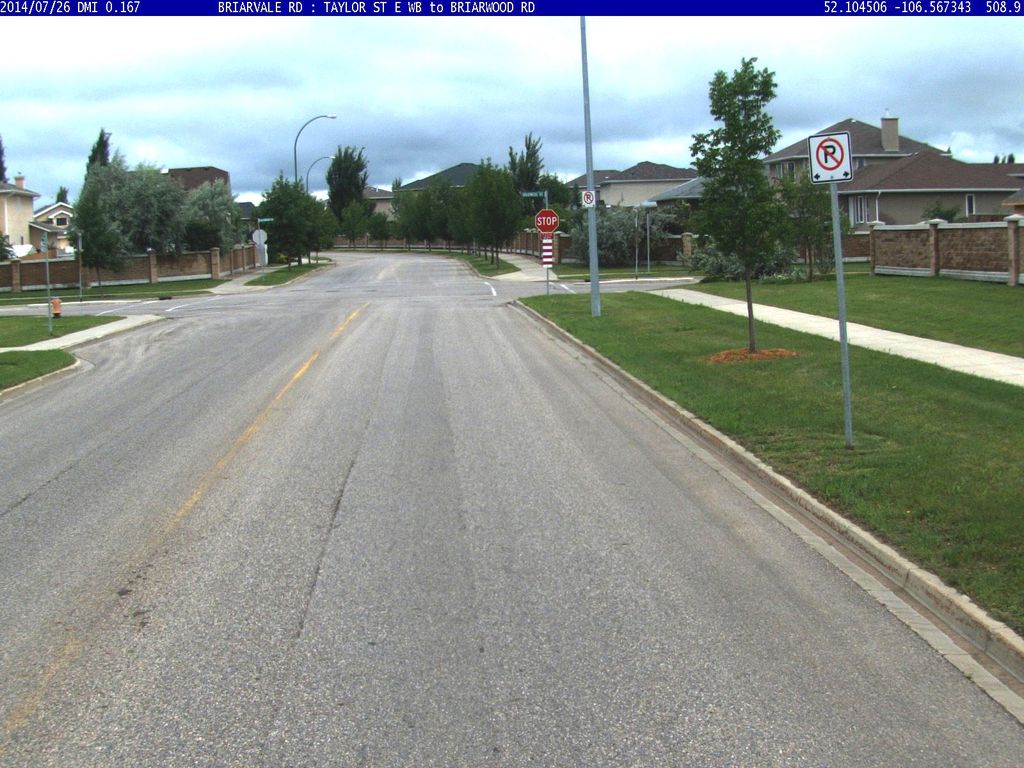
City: saskatoon